Interaction volume radius: 5 \u00c5
Interaction volume height: 20 \u00c5
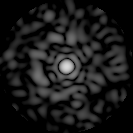
Disorder parameter: 0.8541